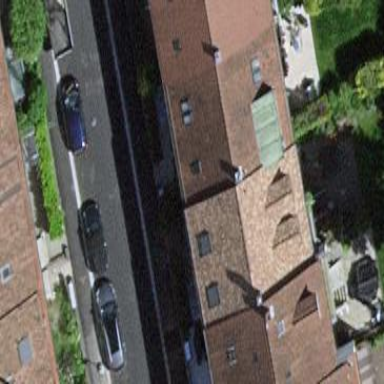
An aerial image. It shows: Terrace building.